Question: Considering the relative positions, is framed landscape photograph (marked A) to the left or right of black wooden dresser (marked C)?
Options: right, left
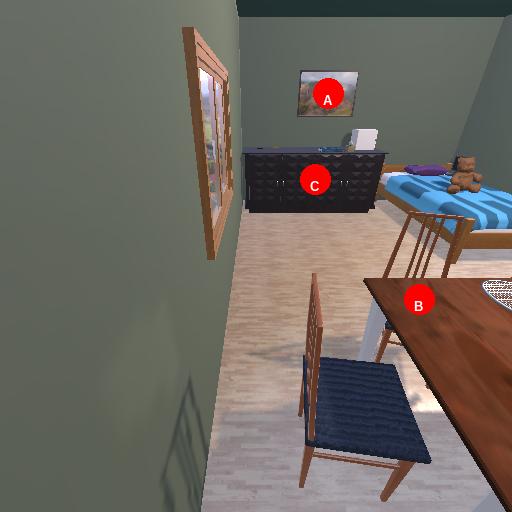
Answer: right